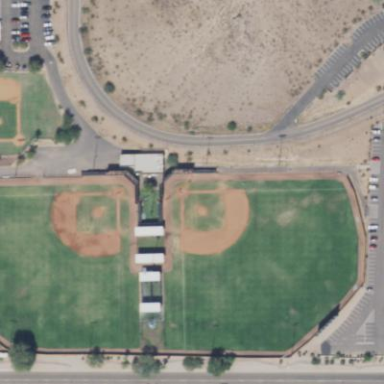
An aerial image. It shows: Baseball pitch for leisure land activities.